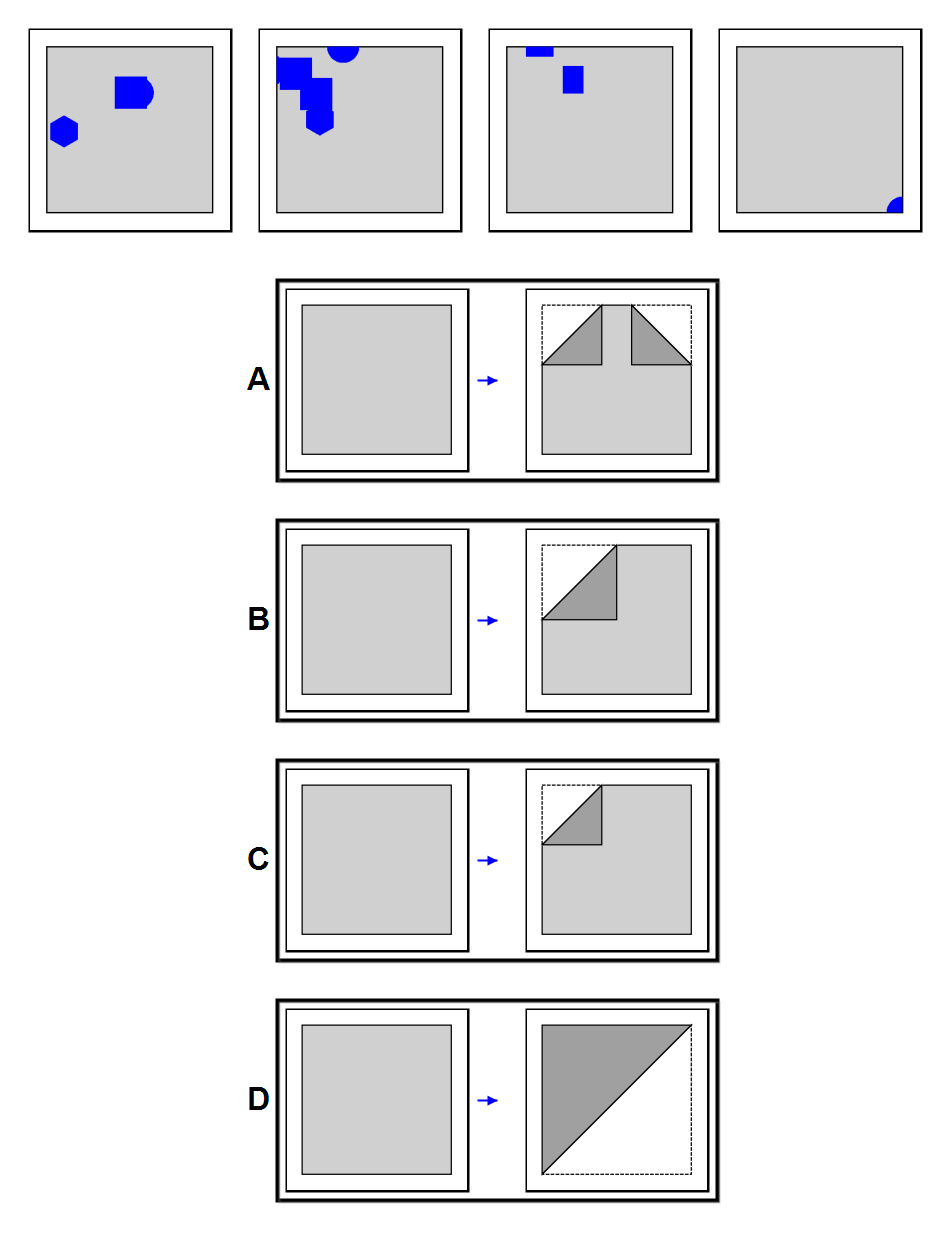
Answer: C